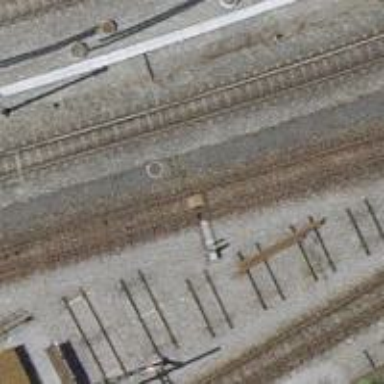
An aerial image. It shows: Railway switch.